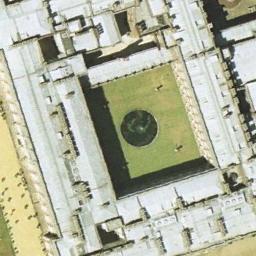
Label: palace